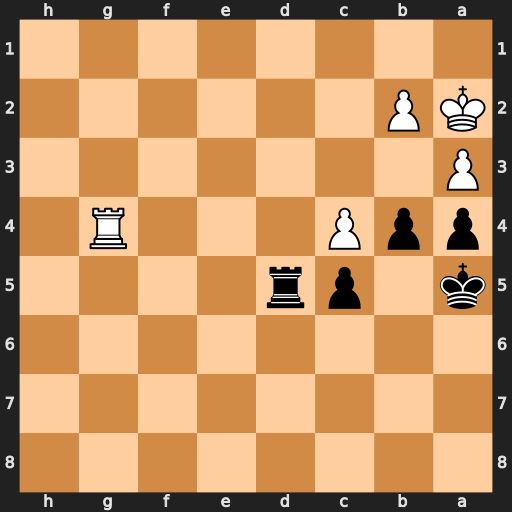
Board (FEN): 8/8/8/k1pr4/ppP3R1/P7/KP6/8
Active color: b
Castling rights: -
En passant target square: -
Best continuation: b3+ Ka1 Rd1#